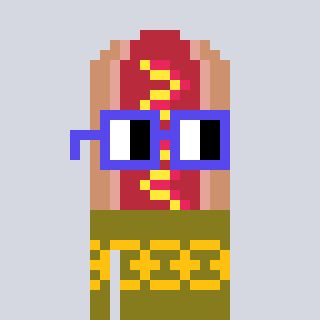
a pixel art character with square blue glasses, a hotdog-shaped head and a gunk-colored body on a cool background